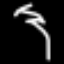
Label: palm tree